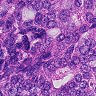
Metastatic tissue present: yes